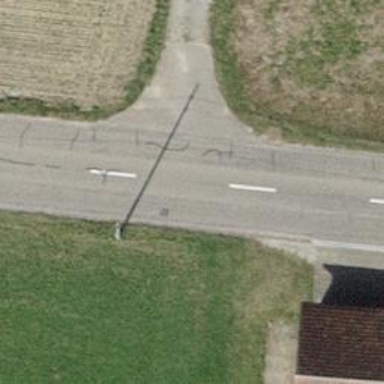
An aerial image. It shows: Tertiary road with asphalt surface.